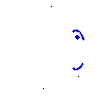
Particle: kaon